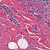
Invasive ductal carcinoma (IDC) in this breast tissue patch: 0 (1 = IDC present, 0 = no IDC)